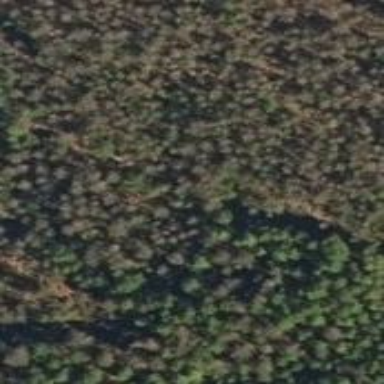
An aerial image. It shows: Woodland with needle-leaved trees.